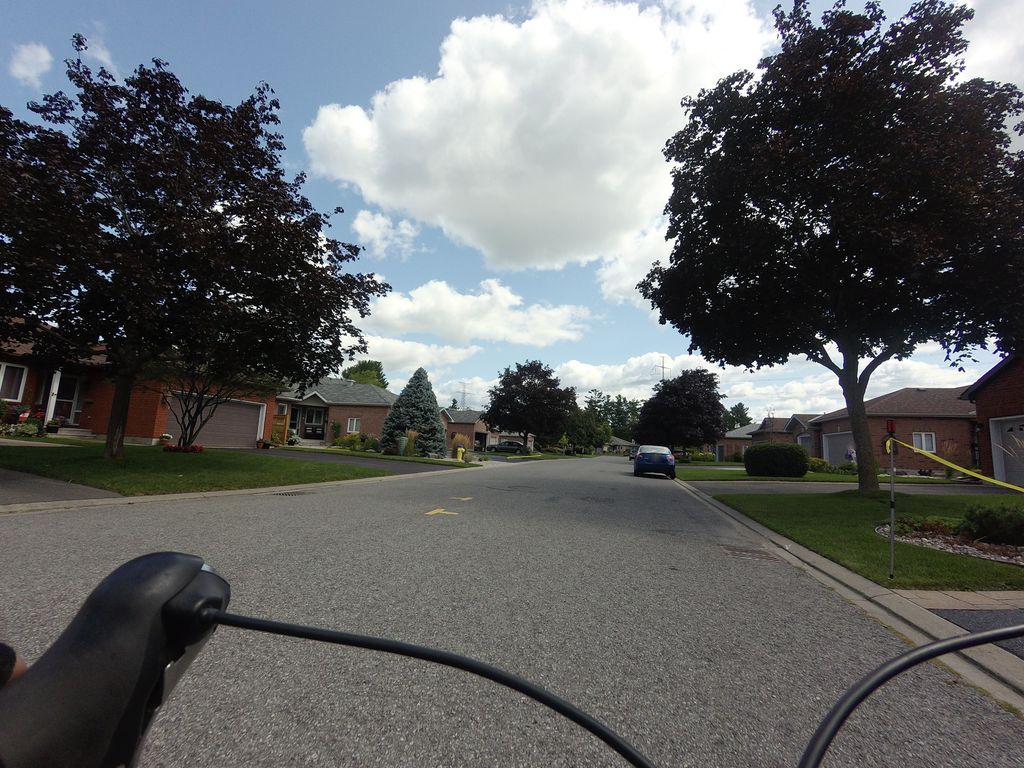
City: ottawa-gatineau